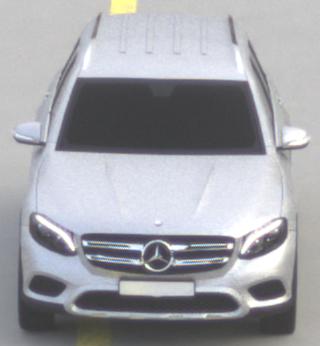
Make: Mercedes-Benz
Model: GLC 250
Detailed model: GLC (253)
Model produced from: 2015/09
Model produced until: 2018/05
Doors: 5
Color: white
Road condition: dry road
Daytime: morning or afternoon
Contrast: low contrast